Interaction volume radius: 10 \u00c5
Interaction volume height: 25 \u00c5
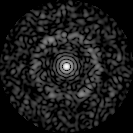
Disorder parameter: 0.8327